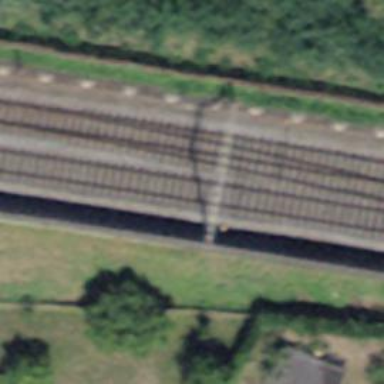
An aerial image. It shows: Railway siding with one electrified track and contact line for powering the train.